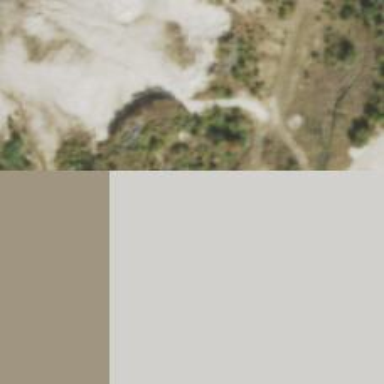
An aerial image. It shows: Quarry area with sand as the primary resource.